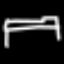
Label: bed